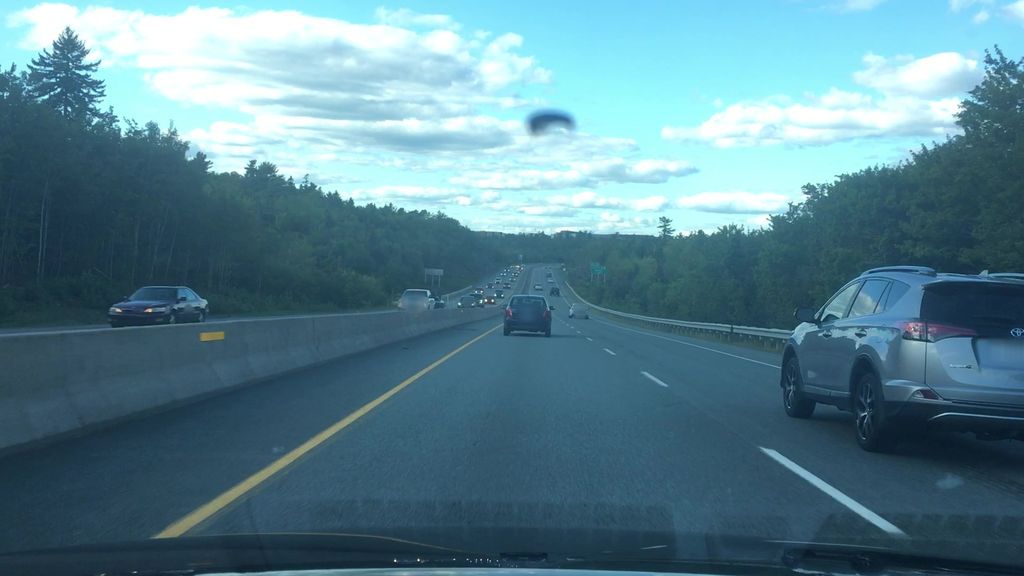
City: halifax